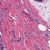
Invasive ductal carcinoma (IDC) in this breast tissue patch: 0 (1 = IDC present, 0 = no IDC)